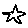
Label: star